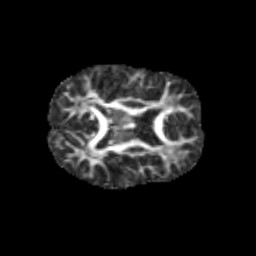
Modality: FA
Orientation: axial
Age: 10
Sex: female
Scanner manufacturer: siemens
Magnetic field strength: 3 T
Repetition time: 3.8 s
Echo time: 0.07 s